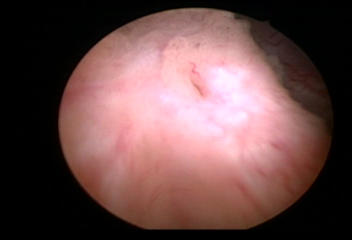
Modality: WLC
Class: Malignant
Subclass: LowGradePapillary
Lesion: L1
Stage: Ta
Morphology: Non-papillary
Bladder cancer association: Yes